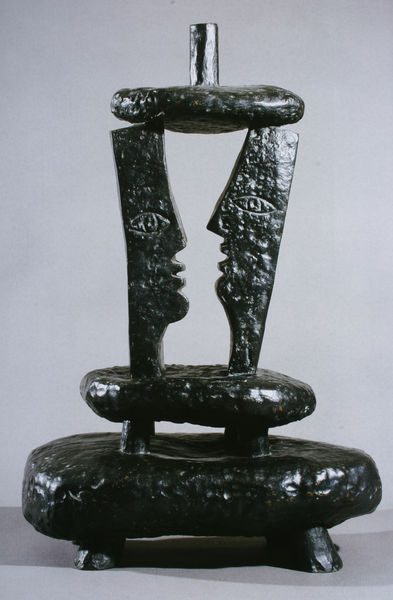
Titel: L'hymen, Hymen
Künstler: Georges Braque
Institution: Privatsammlung
Schlagwörter: kopf, körper, mann, menschen, frau, hut, köpfe, mund, nase, profil, schwarz, stuhl, weiss, meschen, gesichter, augen, gesicht, mensch, sockel, stein, hals, auge, paar, kinn, lippe, lippen, skulptur, zwei, stab, moderne, füsse, nasen, glanz, leuchter, metall, stufen, bronze, plastik, max ernst, foto, fotografie, scheibe, picasso, zugewandt, menscj, gegenüber, glasur, guß, platik, lecuhter